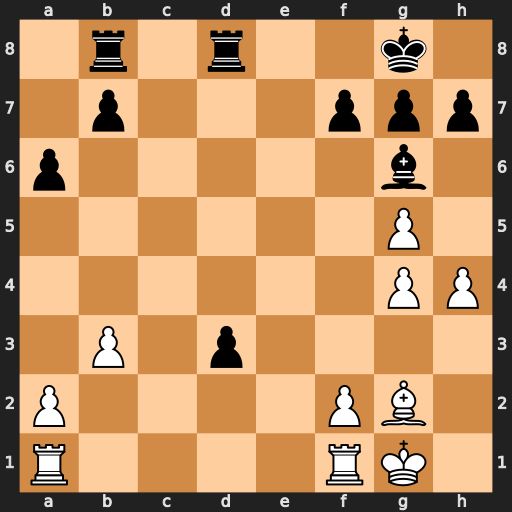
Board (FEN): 1r1r2k1/1p3ppp/p5b1/6P1/6PP/1P1p4/P4PB1/R4RK1
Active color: w
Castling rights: -
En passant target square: -
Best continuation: h5 Bxh5 gxh5